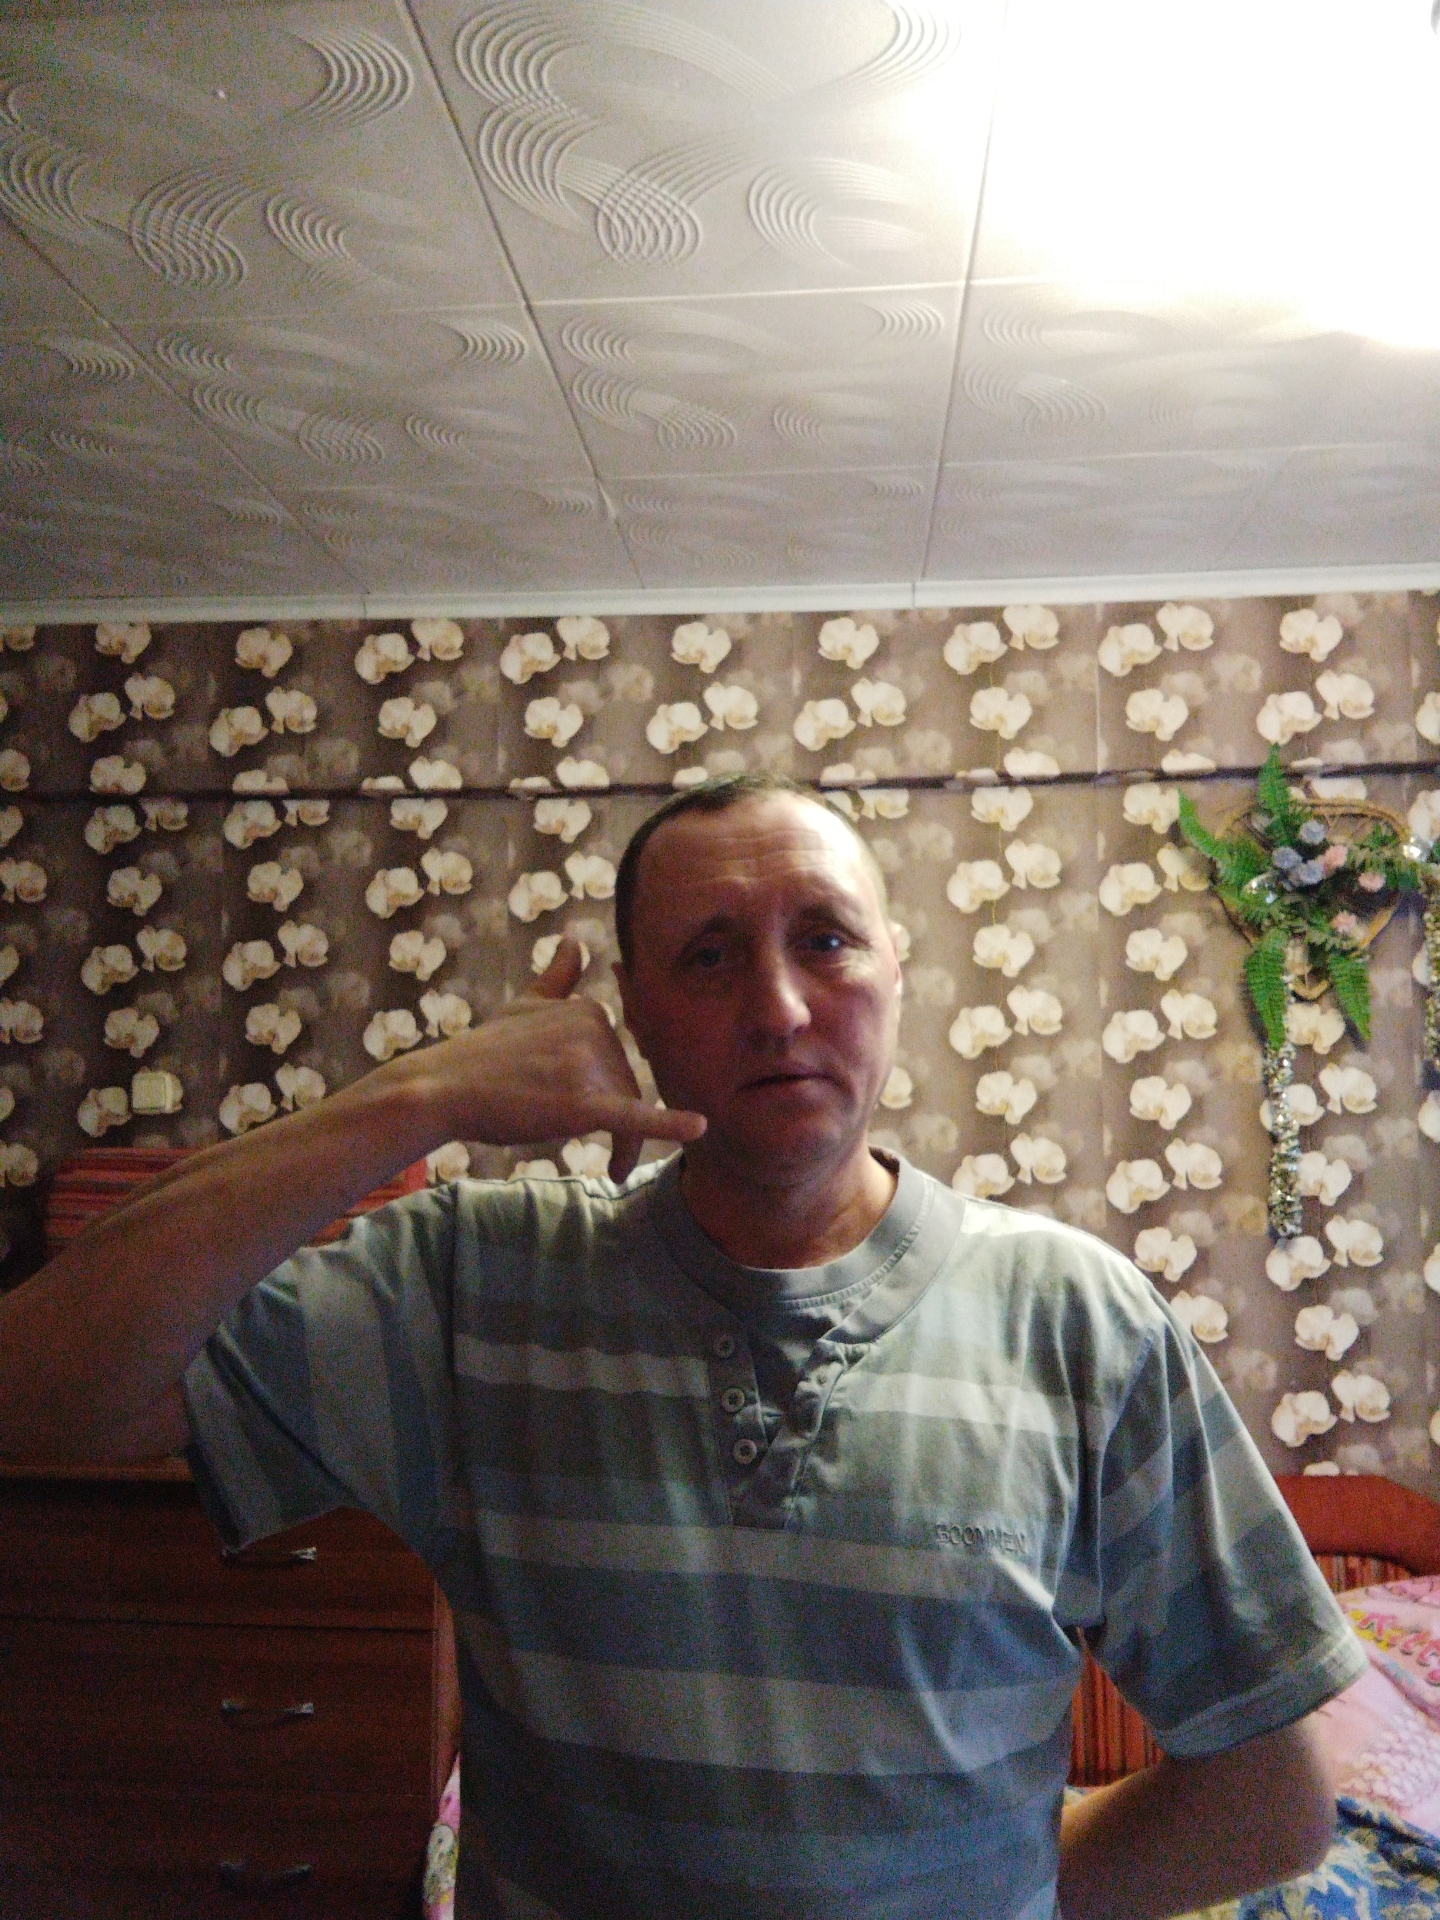
Label: noise